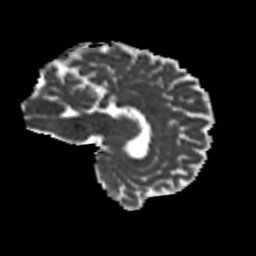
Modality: MD
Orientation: sagittal
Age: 44
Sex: male
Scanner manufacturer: siemens
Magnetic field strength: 3 T
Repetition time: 8.6 s
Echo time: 0.095 s